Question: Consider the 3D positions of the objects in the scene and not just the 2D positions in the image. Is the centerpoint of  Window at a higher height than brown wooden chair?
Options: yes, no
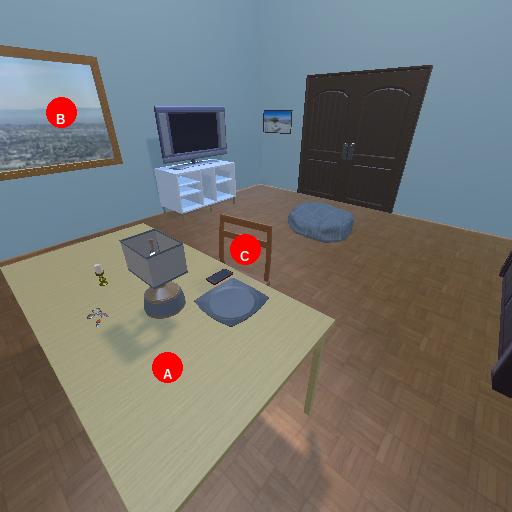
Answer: yes